Question: So, I've tried looking all around for information on how to recreate a UILabel (ideally, or a UITextField) with a title (for lack of better work).
Since it's quite hard to explain (half the reason I couldn't find what I was looking for) I've attached an image from the Facebook App.
How would I go about creating labels like this? Either single, or multiple?
Sorry for the simple question, still new to iPhone development.

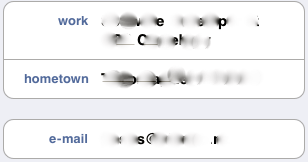
Answer: If you're doing it in a 'UITableView' like the one shown in your capture, you can use the 'UITableViewCell textLabel' property to display a standard left aligned label. Then you only add the 'UITextField' to the cell.
I've done exactly this in an app, it looks good and is pretty simple.
UPDATE:
Something like this (untested, may have some typos):
'''
UITextField *textField = nil;
UITableViewCell *cell = [tableView dequeueCellWithReuseIdentifier: kIdentifier];
if (cell == nil)
{
cell = [[UITableViewCell alloc] initWithStyle: UITableViewCellStyleDefault];
textField = [[UITextField alloc] init];
textField.tag = 12345;
[cell addSubview: textField];
textField.frame = CGRectMake(50, 5, 70, 25);
}
else
{
textField = [cell viewWithTag: 12345];
}
'''
UPDATE2: UITextField wasn't added to UITableCellView.